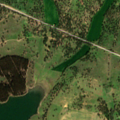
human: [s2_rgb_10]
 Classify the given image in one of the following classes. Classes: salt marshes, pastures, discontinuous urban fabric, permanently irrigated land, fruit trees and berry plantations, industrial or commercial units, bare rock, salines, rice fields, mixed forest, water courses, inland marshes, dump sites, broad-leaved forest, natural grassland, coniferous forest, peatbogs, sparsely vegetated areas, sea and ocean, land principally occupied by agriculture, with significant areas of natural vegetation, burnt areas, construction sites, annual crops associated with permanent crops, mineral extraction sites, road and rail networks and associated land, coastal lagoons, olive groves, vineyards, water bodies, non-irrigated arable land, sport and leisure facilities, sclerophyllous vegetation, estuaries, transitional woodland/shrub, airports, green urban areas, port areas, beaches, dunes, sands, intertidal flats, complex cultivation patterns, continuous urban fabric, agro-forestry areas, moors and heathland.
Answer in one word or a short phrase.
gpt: non-irrigated arable land, permanently irrigated land, pastures, agro-forestry areas, broad-leaved forest, water bodies